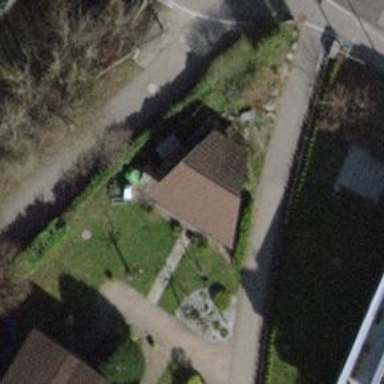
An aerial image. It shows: Hut.